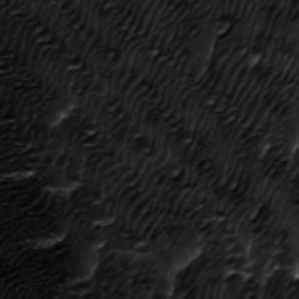
Label: frost